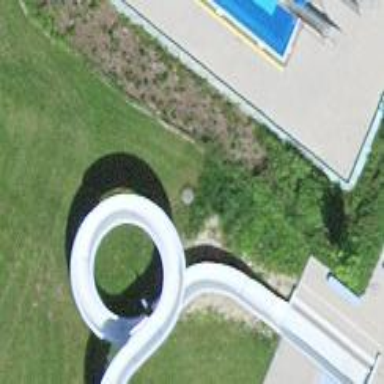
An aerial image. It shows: Water slide attraction.